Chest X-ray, PA view. Patient: 77 years old, sex F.
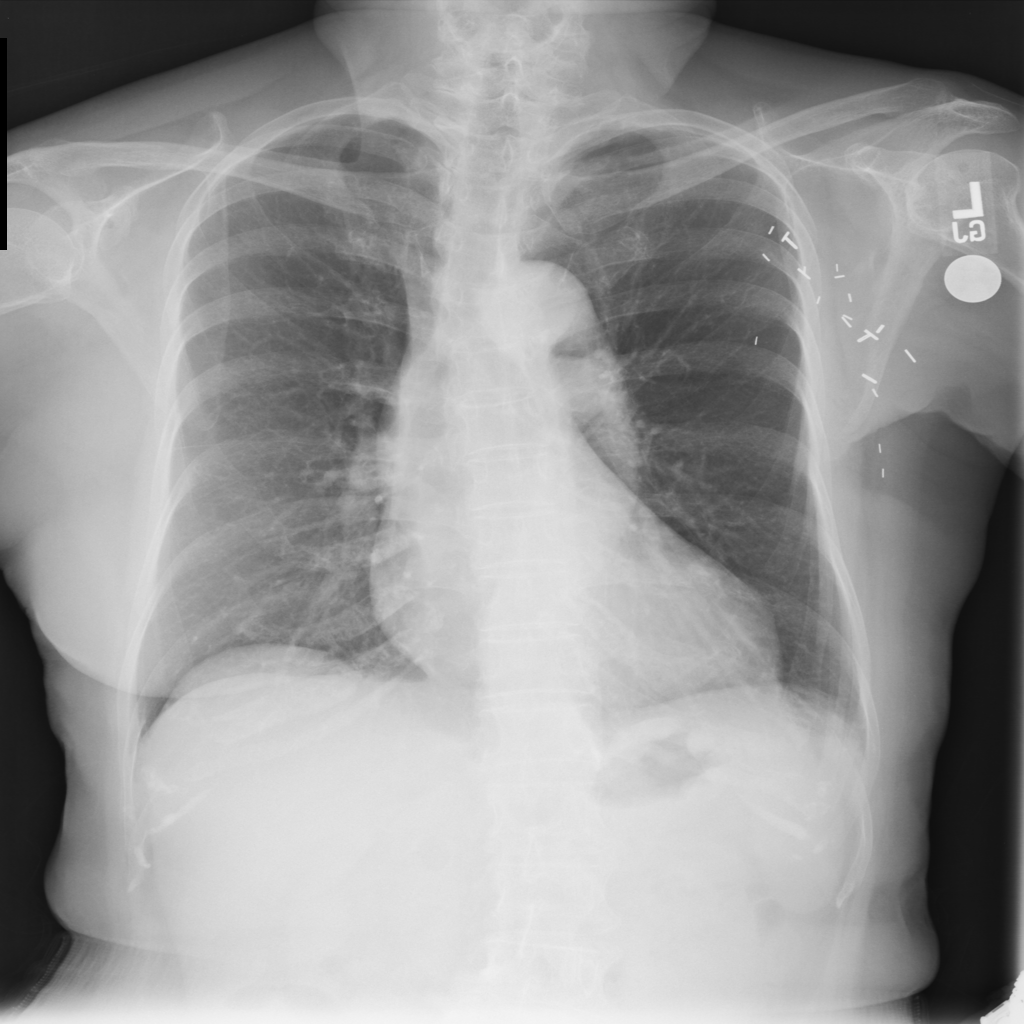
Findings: No Finding